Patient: sex M, age 75
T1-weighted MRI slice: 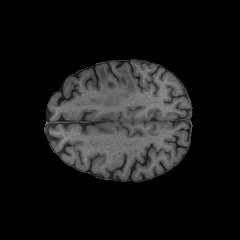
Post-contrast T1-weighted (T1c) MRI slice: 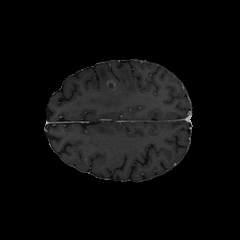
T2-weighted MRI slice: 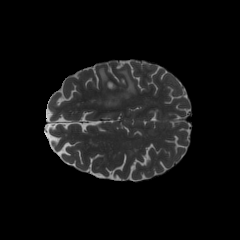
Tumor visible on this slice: yes
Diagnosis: Glioblastoma, IDH-wildtype
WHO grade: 4